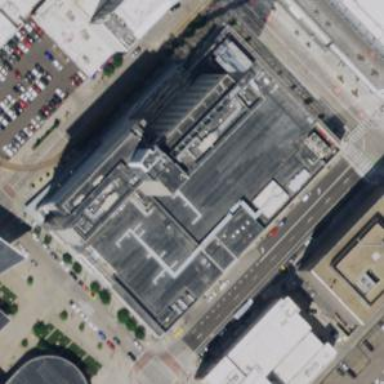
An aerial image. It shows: Part of building.